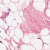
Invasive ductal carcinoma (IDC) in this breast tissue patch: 0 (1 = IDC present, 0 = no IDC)